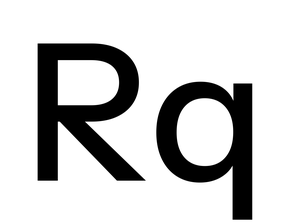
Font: InstrumentSans_Medium